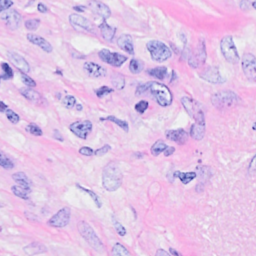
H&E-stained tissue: Breast